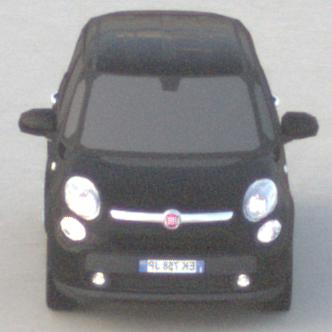
Make: Fiat
Model: 500L 1.4 16V
Detailed model: 500L (199)
Model produced from: 2012/10
Model produced until: 2017/05
Doors: 5
Color: black
Road condition: dry road
Daytime: sunrise or sunset
Contrast: low contrast